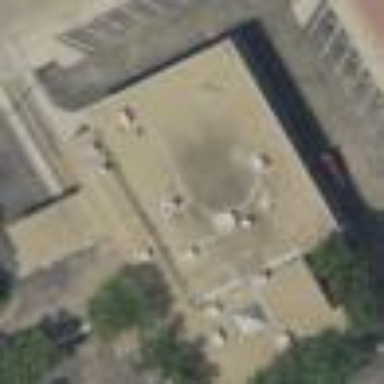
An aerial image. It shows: Bank building.